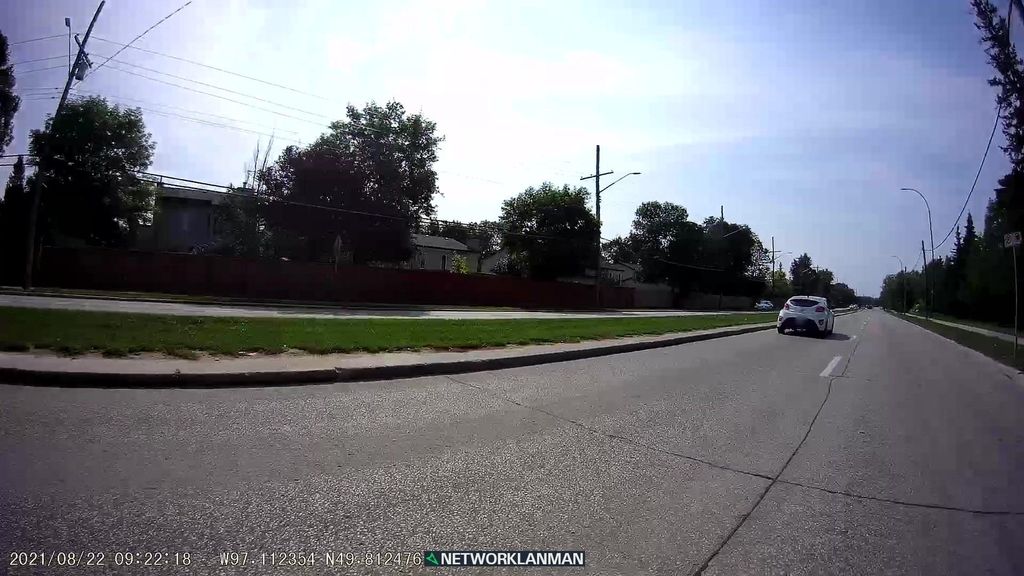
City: winnipeg